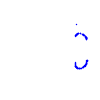
Particle: kaon